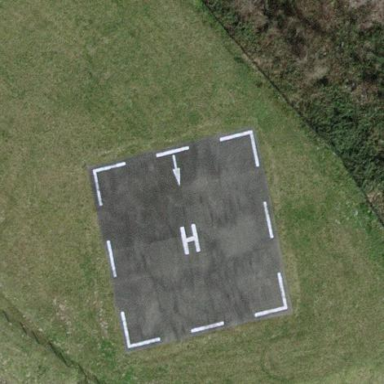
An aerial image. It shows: Image showing helipad at airport.